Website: lowes
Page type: store-pickup
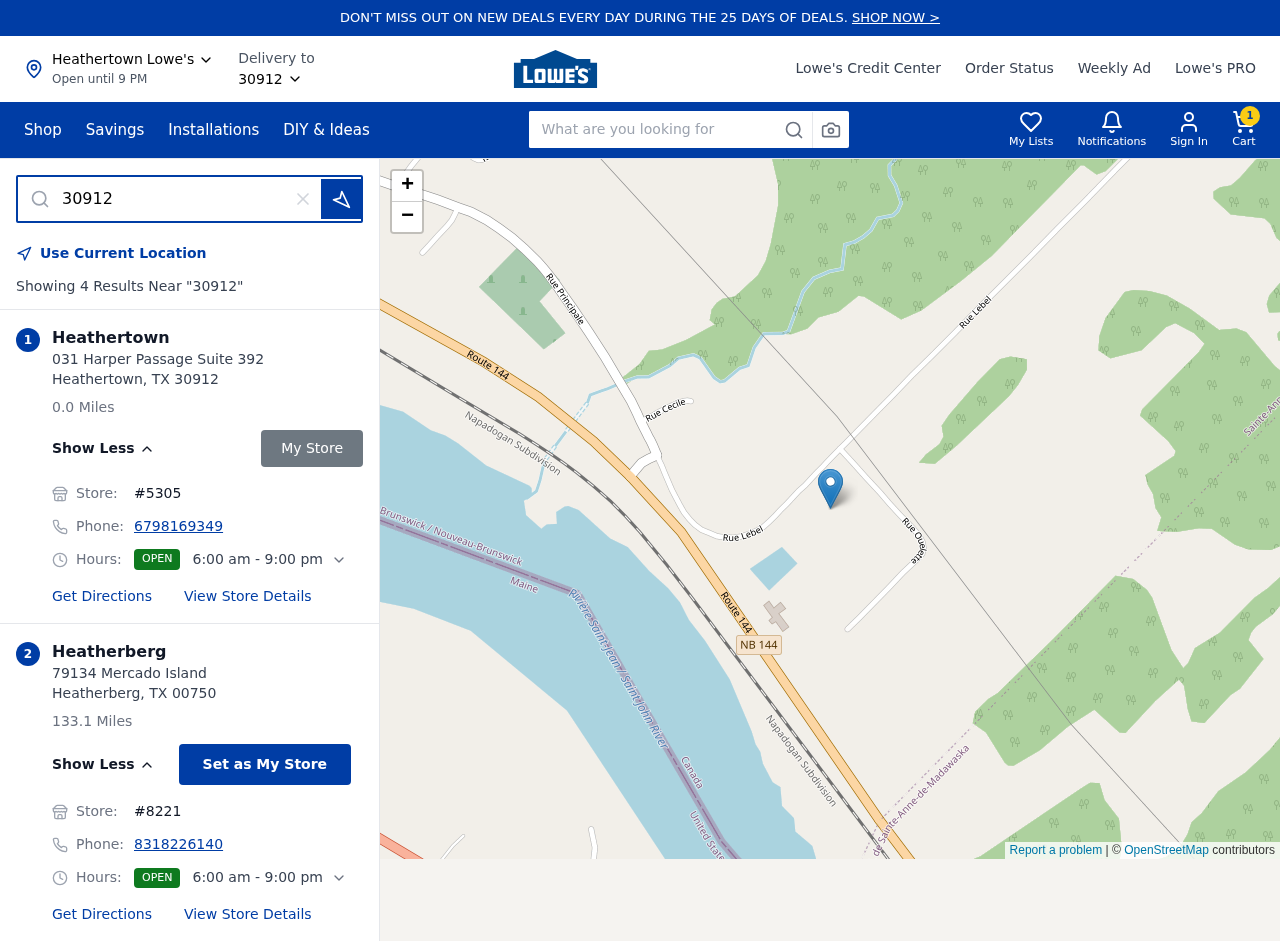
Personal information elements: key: PII_CITY
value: Heathertown
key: PII_CITY2
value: Heatherberg
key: PII_LOCATION1_STREET
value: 031 Harper Passage Suite 392
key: PII_LOCATION2_POSTCODE
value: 00750
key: PII_LOCATION2_STREET
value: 79134 Mercado Island
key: PII_PHONE
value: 6798169349
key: PII_PHONE_ALT
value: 8318226140
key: PII_POSTCODE
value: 30912
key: PII_STATE_ABBR
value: TX
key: PII_POSTCODE3
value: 30912
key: PII_POSTCODE_FULL
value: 30912
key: PII_POSTCODE_NUMERIC
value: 30912
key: PII_STATE_ABBR2
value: TX
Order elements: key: ORDER_NUM_ITEMS
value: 1
Search elements: key: HEADER_SEARCH
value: What are you looking for
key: SEARCH_STORE_LOCATION
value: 30912